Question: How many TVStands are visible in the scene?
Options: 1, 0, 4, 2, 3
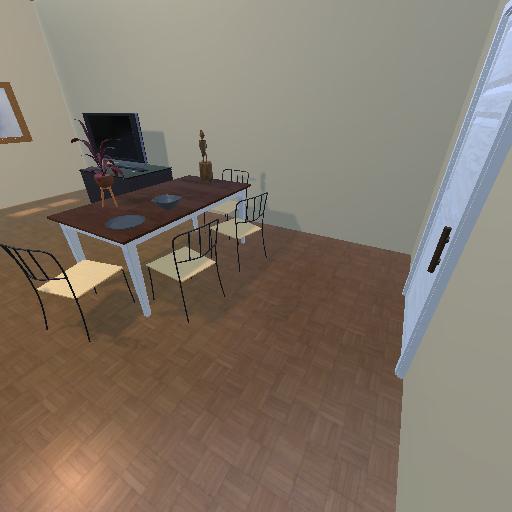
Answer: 1